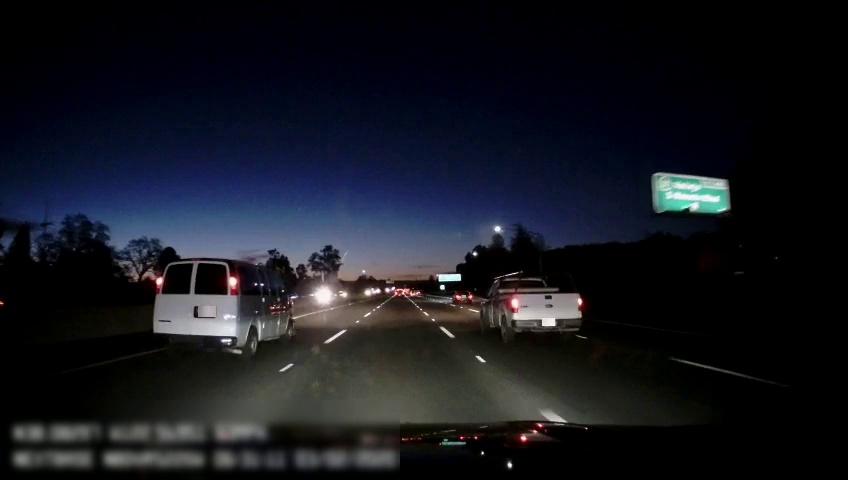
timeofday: Night
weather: Other
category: Drivable Space
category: Vehicles | Truck
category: Vehicles | Car
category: Vehicles | Van
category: Lanes | Alternate Lane
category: Lanes | Alternate Lane
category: Lanes | Alternate Lane
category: Lanes | Alternate Lane
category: Lanes | Alternate Lane
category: Traffic | Signs
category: Traffic | Signs